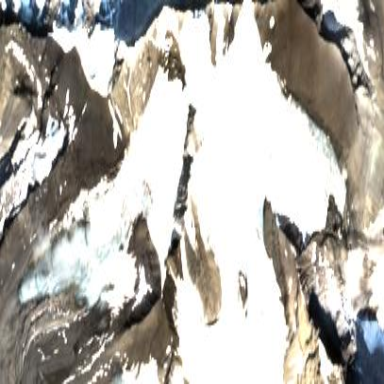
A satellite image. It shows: Majestic glacier in the distance.